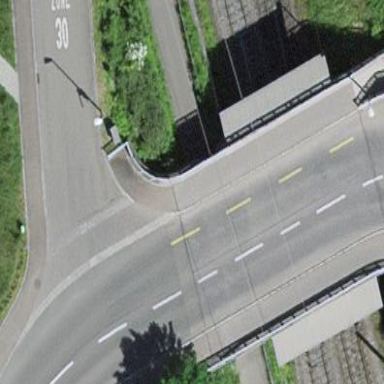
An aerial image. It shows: Man-made bridge.